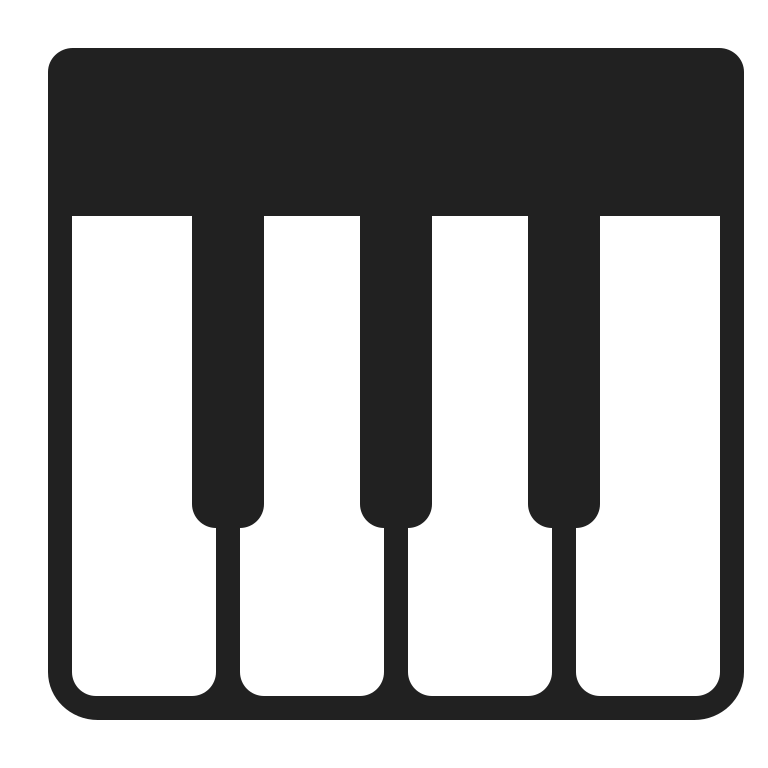
musical keyboard high contrast